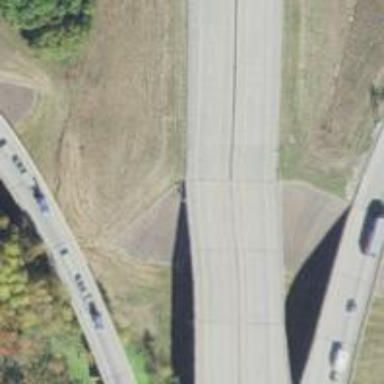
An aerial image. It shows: Beam bridge on motorway.